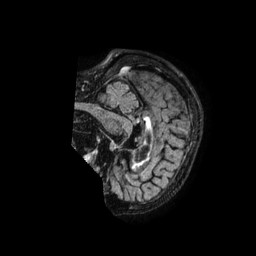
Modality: FLAIR
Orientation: sagittal
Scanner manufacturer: philips
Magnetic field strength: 1.5 T
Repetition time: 8 s
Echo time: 0.3032 s